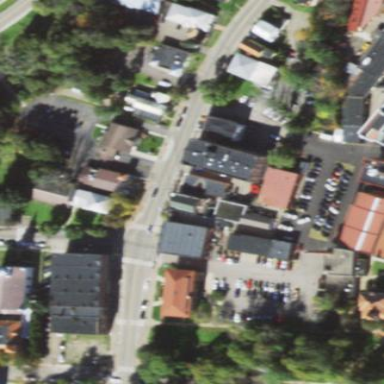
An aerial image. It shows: Retail area.